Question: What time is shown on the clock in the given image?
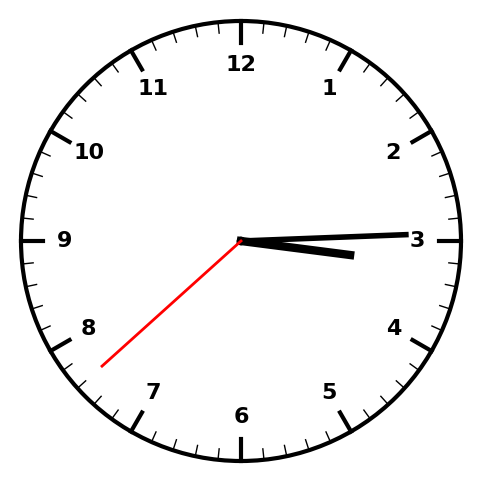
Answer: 03:14:38